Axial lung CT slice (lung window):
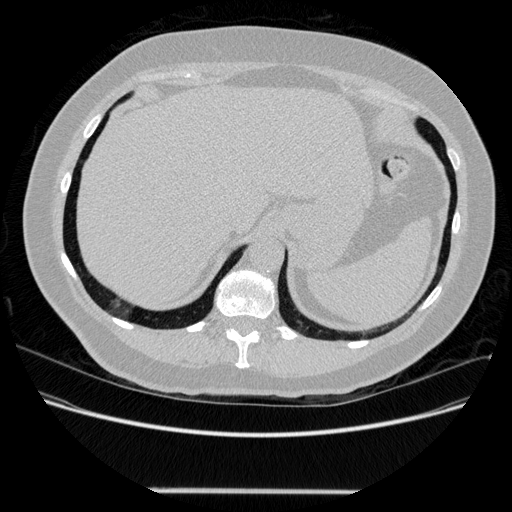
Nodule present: no